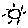
Label: sun